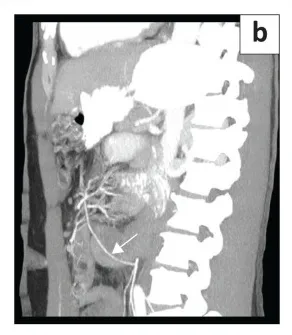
Sagittal reformatted maximum intensity projection images demonstrating the left paraduodenal hernia in relation to the vascular landmarks. Ascending branch of the left colic artery (white arrow) noted on the axial portal venous phase and sagittal reformatted maximum intensity projection image, as well as the inferior mesenteric vein (black arrow) on the axial portal venous phase, approximating the anterior margin of the left paraduodenal hernia.
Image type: radiology (ct)